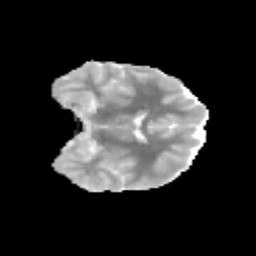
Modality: MD
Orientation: coronal
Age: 10
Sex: male
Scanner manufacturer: siemens
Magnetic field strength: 3 T
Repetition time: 3.8 s
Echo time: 0.07 s